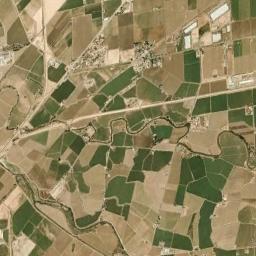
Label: rectangular_farmland